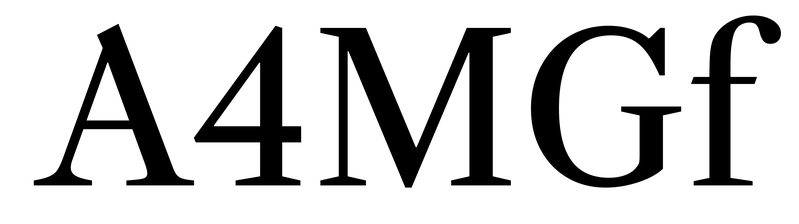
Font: LibreCaslonText_Regular